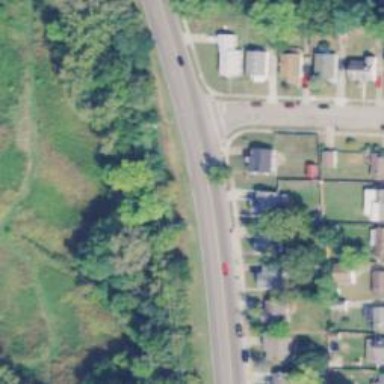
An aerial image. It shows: Tertiary road.